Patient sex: M
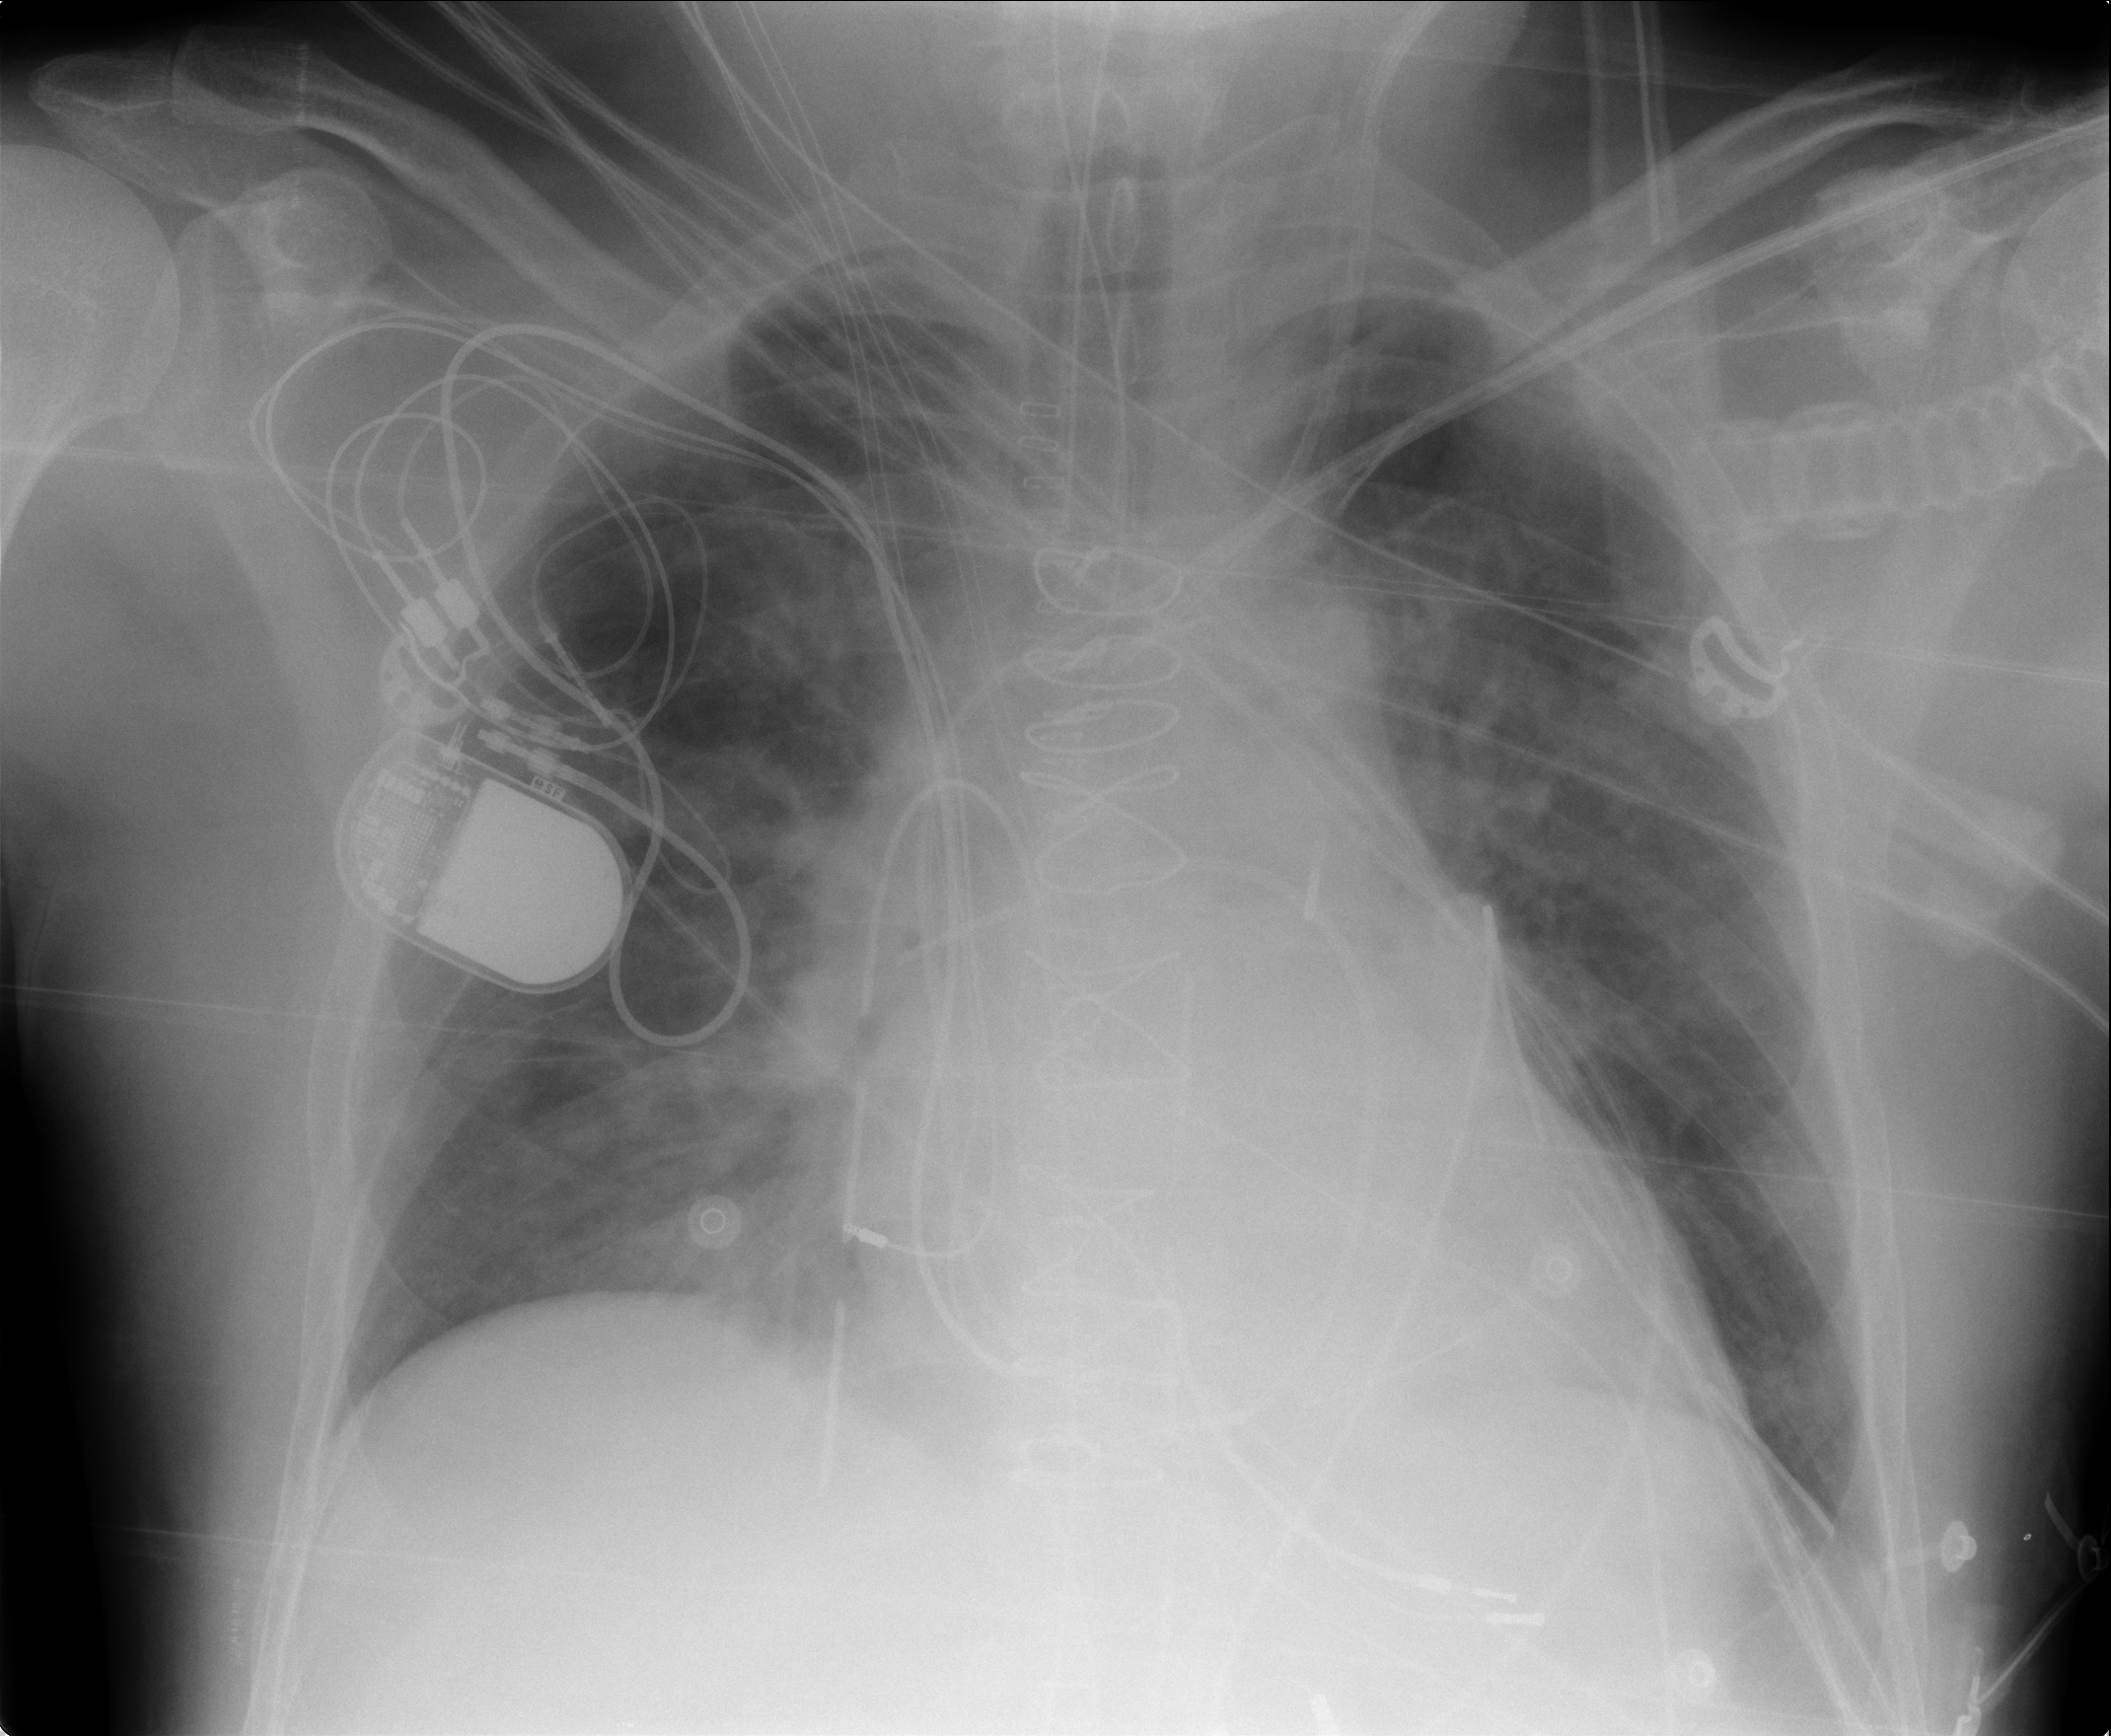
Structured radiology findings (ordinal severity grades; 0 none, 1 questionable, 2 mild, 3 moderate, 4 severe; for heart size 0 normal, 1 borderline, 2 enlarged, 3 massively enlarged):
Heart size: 2
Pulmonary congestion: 3
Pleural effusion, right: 0
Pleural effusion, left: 0
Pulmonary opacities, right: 3
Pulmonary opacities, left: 3
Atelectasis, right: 3
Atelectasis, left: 3